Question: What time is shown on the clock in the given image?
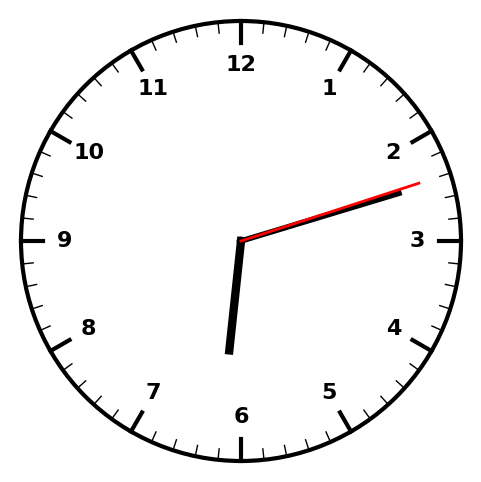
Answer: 06:12:12